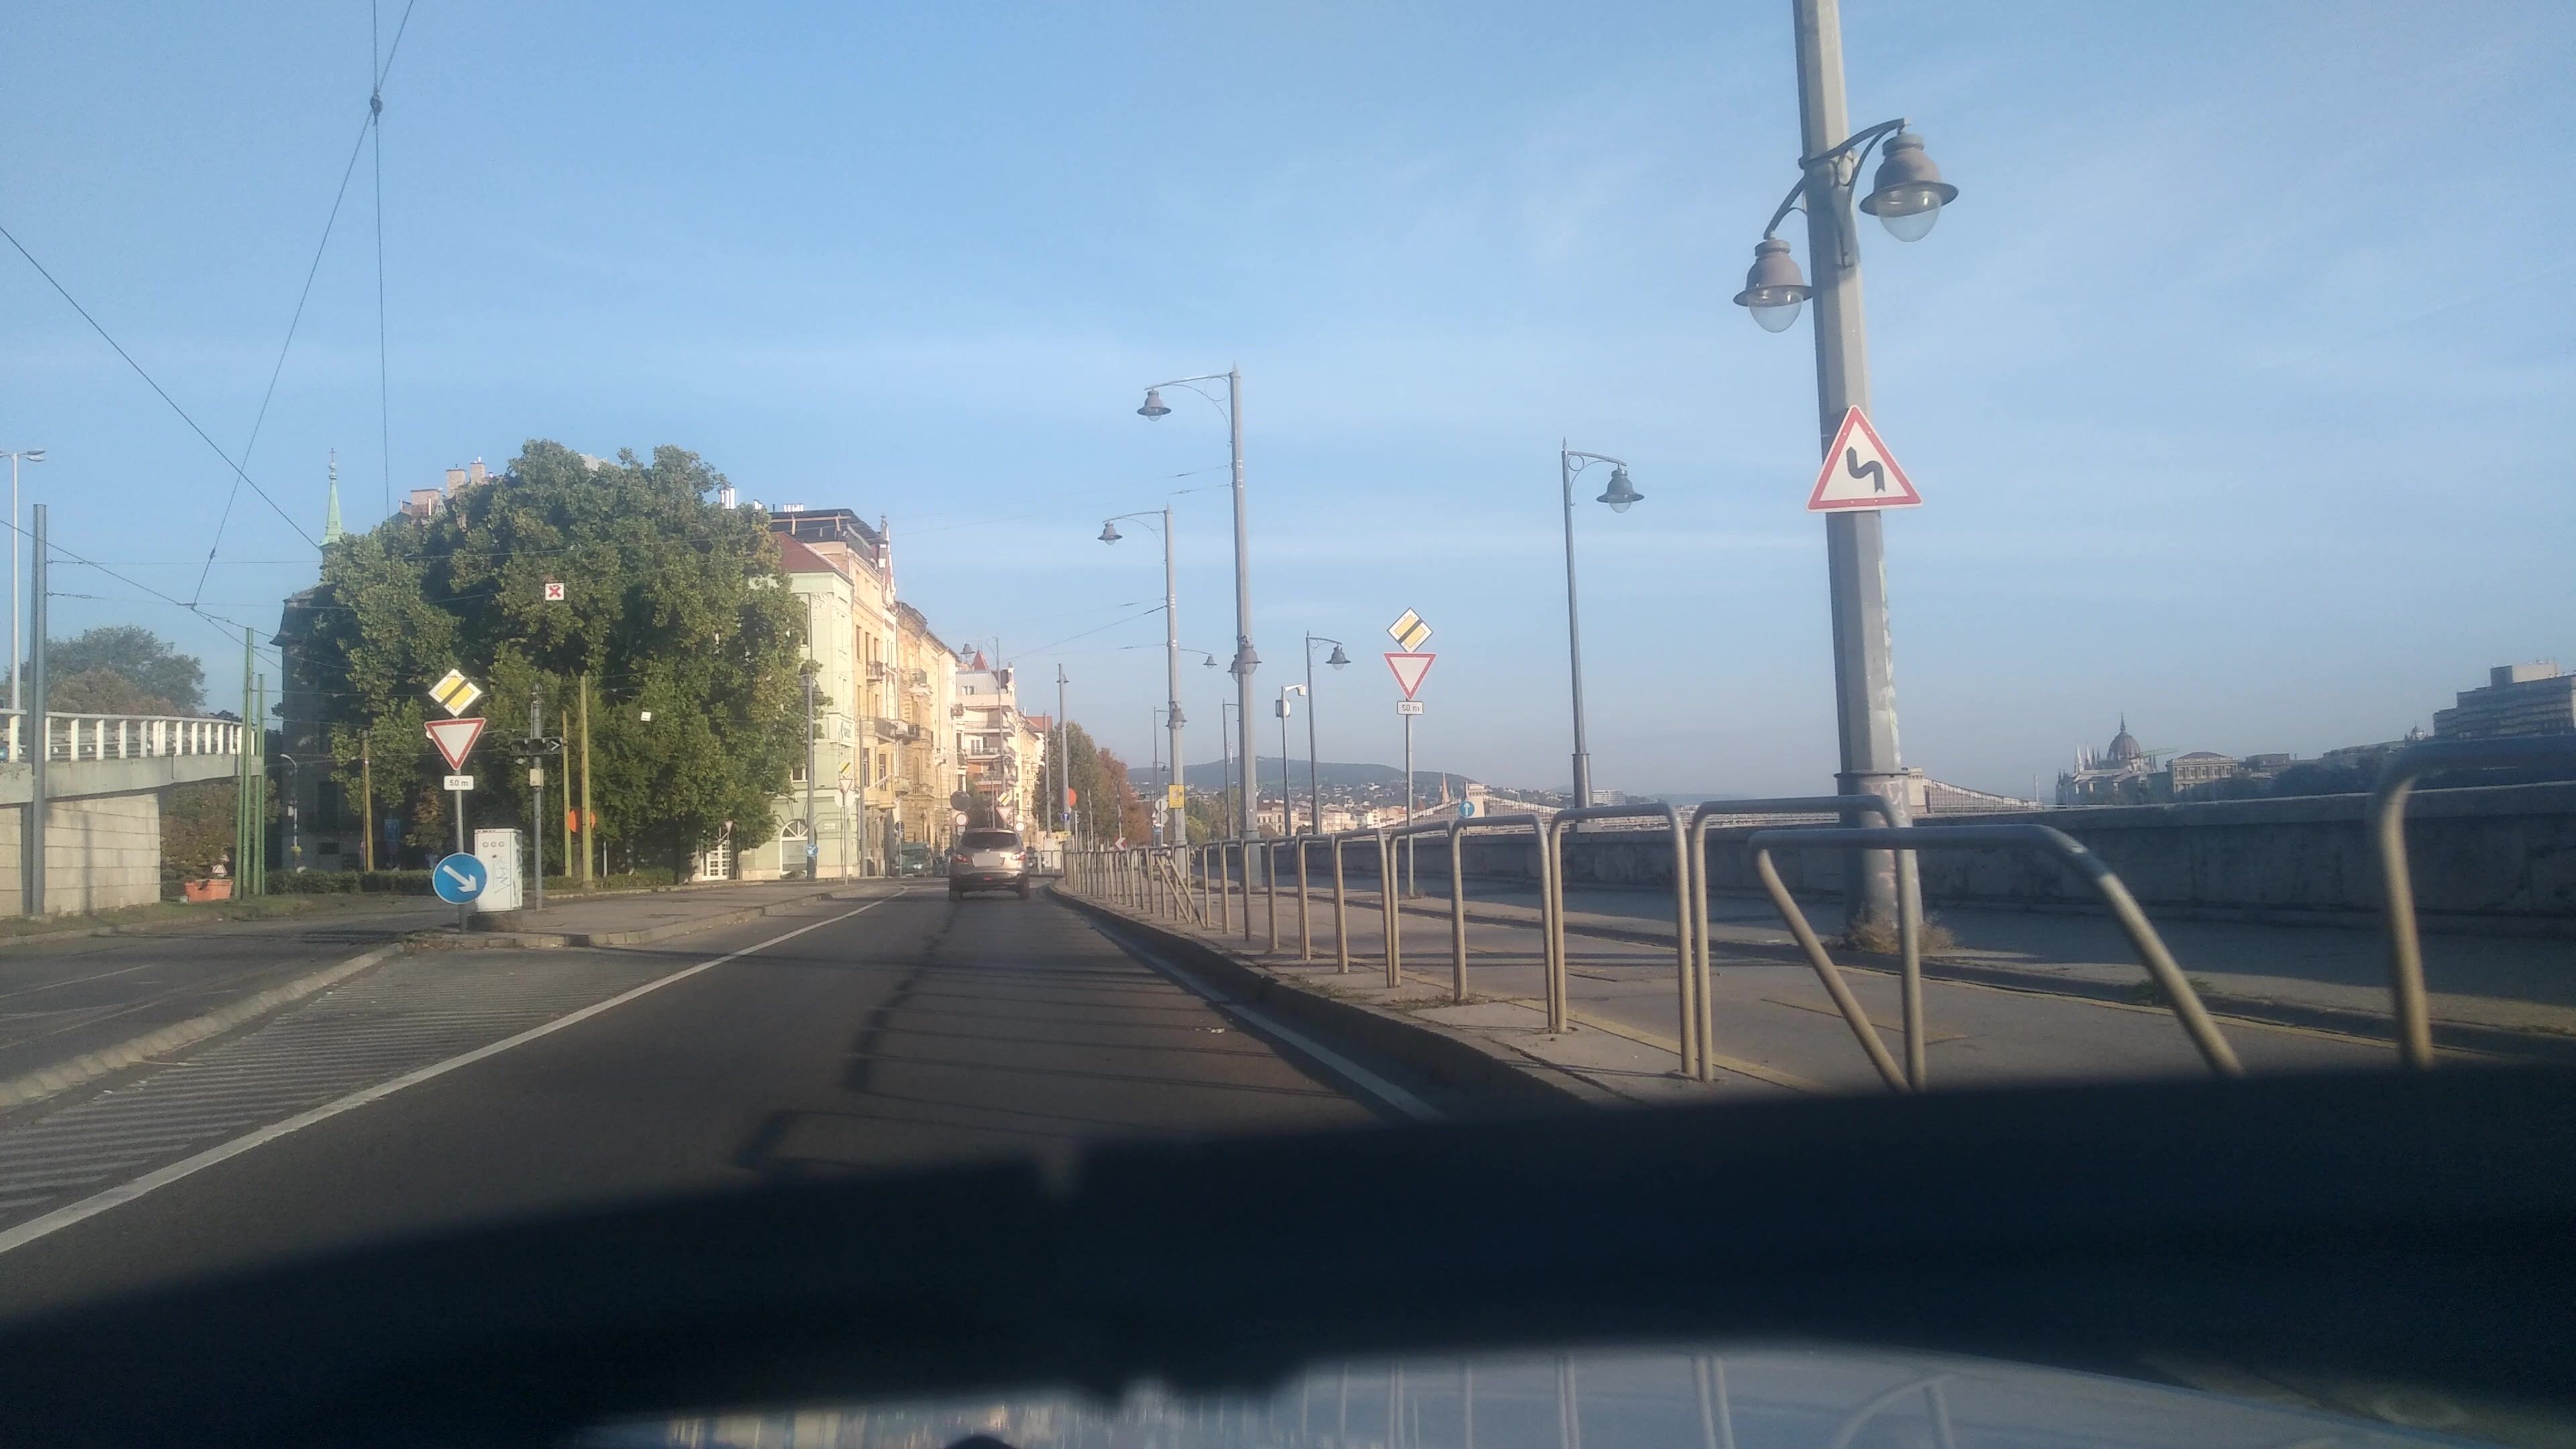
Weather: clear
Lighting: day
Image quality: good
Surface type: driving surface
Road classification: footway, cycleway
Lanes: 1
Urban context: urban centre
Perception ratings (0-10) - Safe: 1.35, Lively: 7.15, Beautiful: 3.44, Boring: 7.76, Depressing: 2.98, Wealthy: 2.52